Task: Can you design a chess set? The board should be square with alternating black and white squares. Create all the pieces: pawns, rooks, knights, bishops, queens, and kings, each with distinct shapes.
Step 4671:
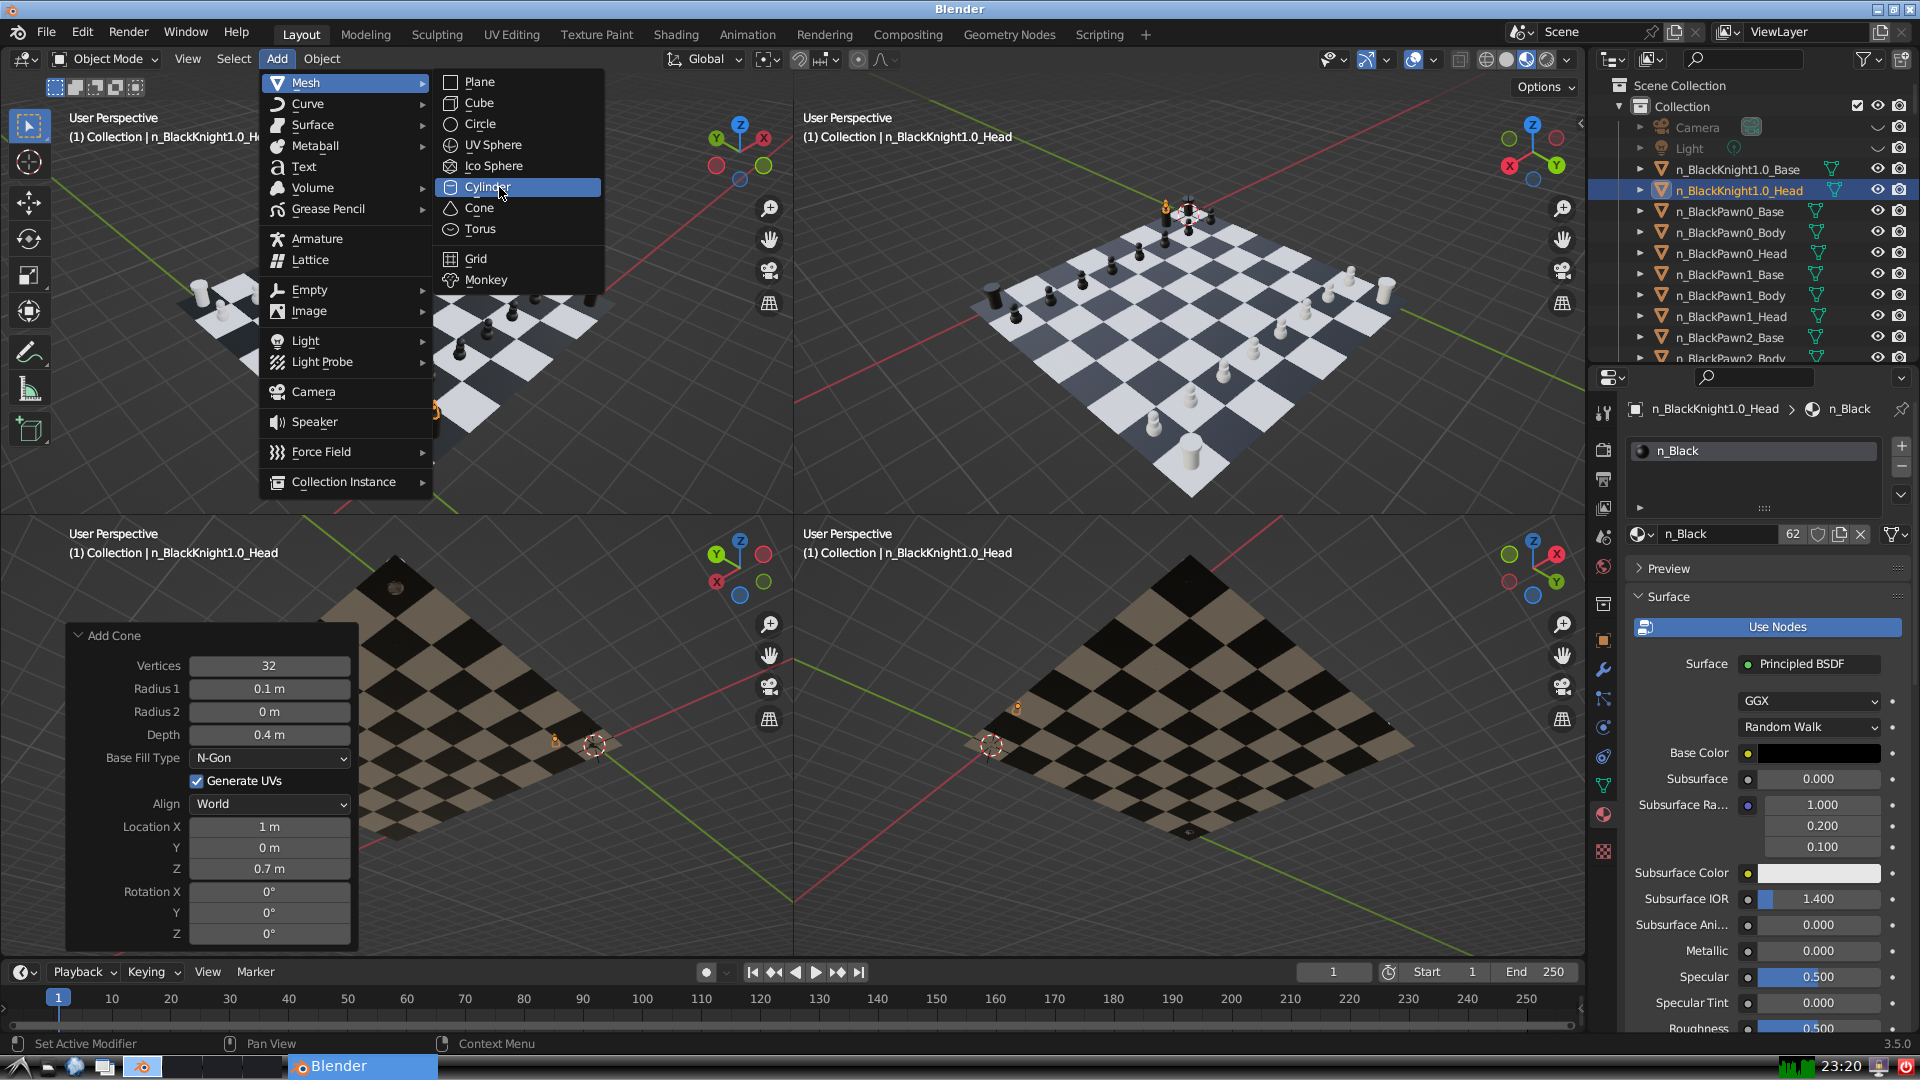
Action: click: no